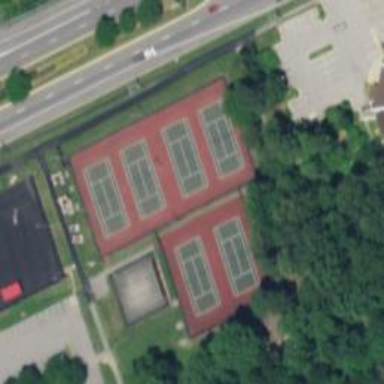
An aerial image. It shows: Tennis court on the leisure land pitch.